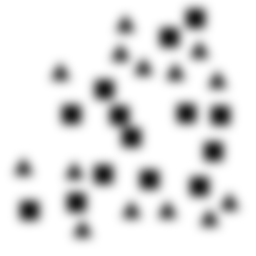
Squares: 14
Triangles: 14
Stars: 0
Total shapes: 28